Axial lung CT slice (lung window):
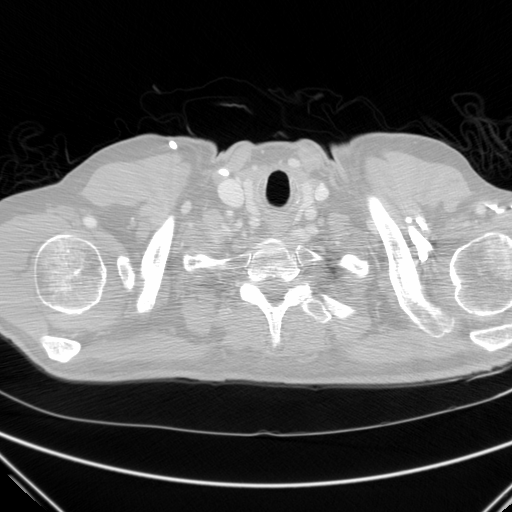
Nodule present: no